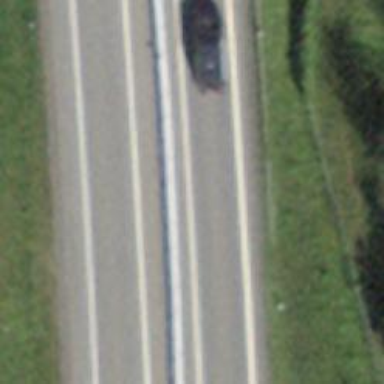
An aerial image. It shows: Asphalt motorway categorized as trunk road.